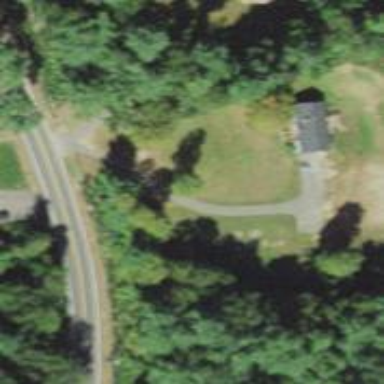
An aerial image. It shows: Driveway leading to service road.